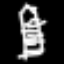
Label: pencil